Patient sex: M
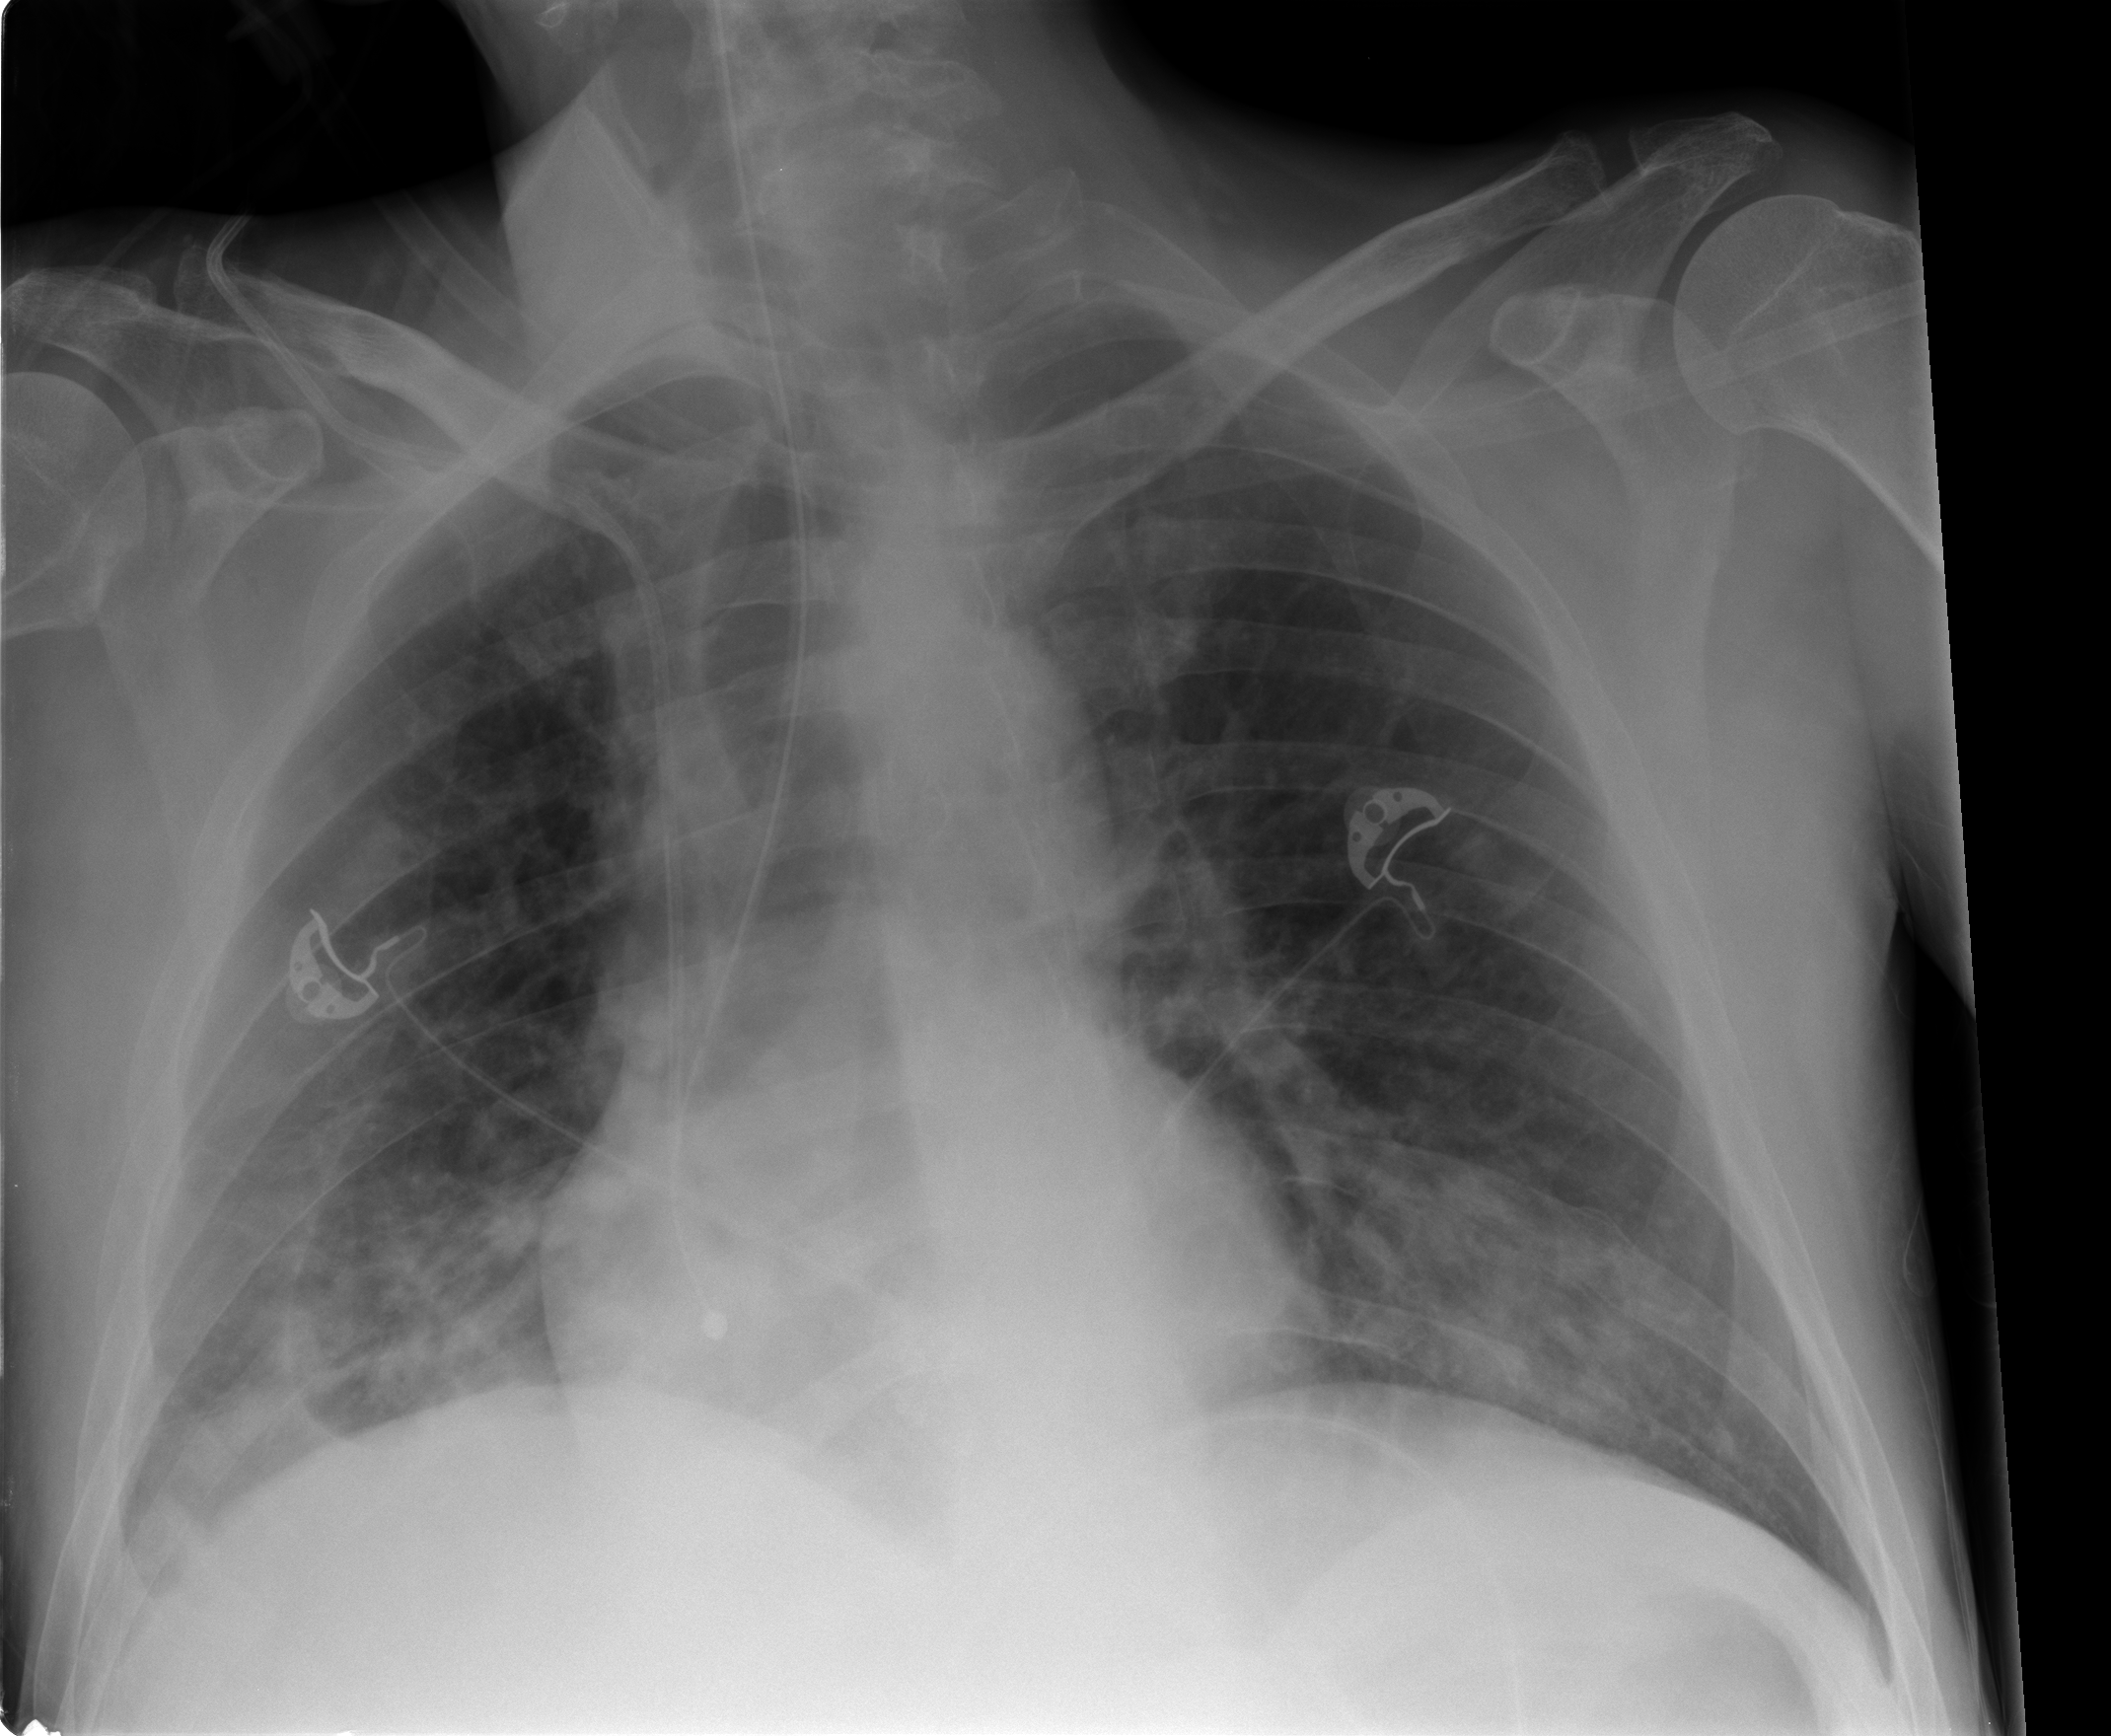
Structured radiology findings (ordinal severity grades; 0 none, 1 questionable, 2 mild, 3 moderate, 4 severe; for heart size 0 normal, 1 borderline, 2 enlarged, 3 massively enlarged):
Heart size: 0
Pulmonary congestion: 0
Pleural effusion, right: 0
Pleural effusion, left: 2
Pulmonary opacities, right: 0
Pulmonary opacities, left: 0
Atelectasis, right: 2
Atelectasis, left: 0